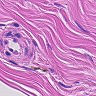
Metastatic tissue present: no